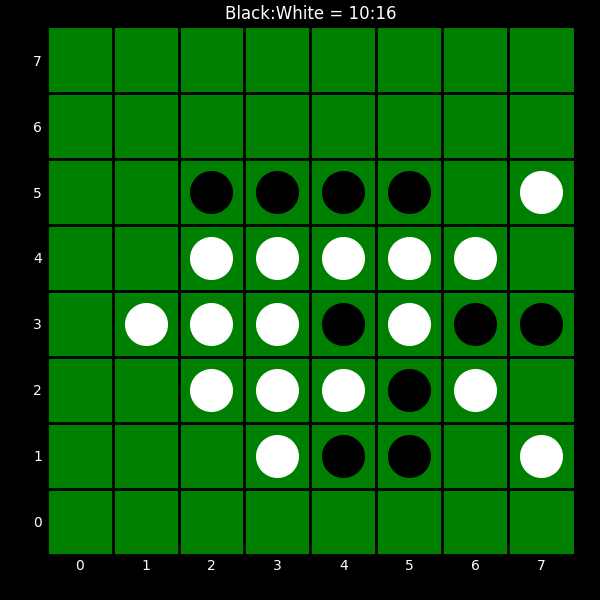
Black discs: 10
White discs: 16